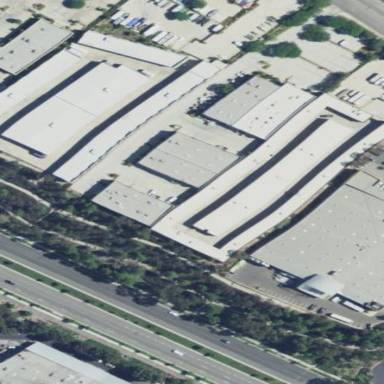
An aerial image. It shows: Warehouse building.